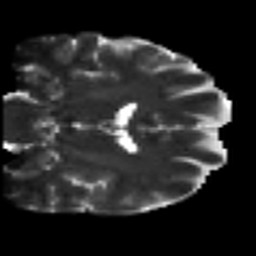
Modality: T2w
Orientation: coronal
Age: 32
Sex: male
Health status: healthy
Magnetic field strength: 3 T
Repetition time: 8.4 s
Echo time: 0.0926 s